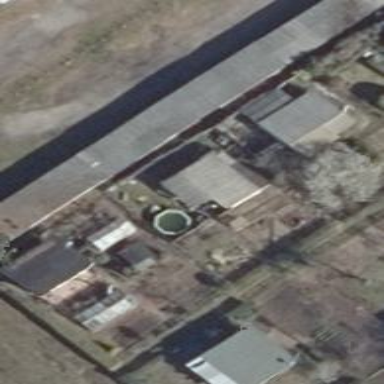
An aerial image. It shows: Group of garages.